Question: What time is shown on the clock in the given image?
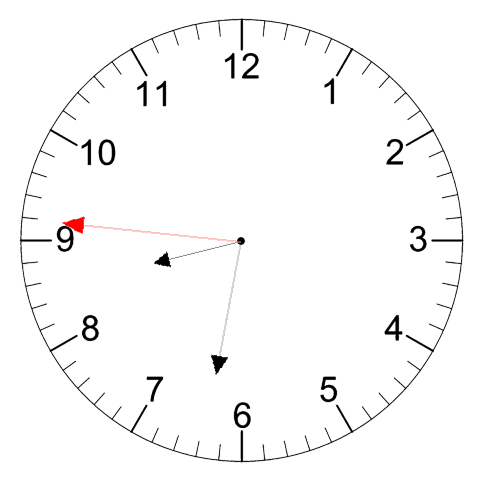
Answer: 08:31:46